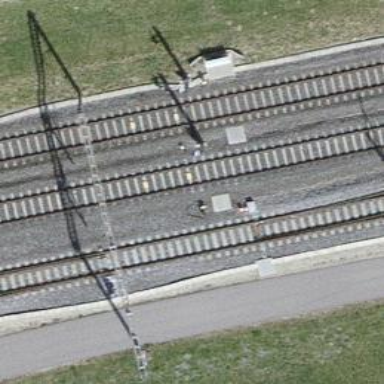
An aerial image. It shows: Railway switch.